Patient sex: F
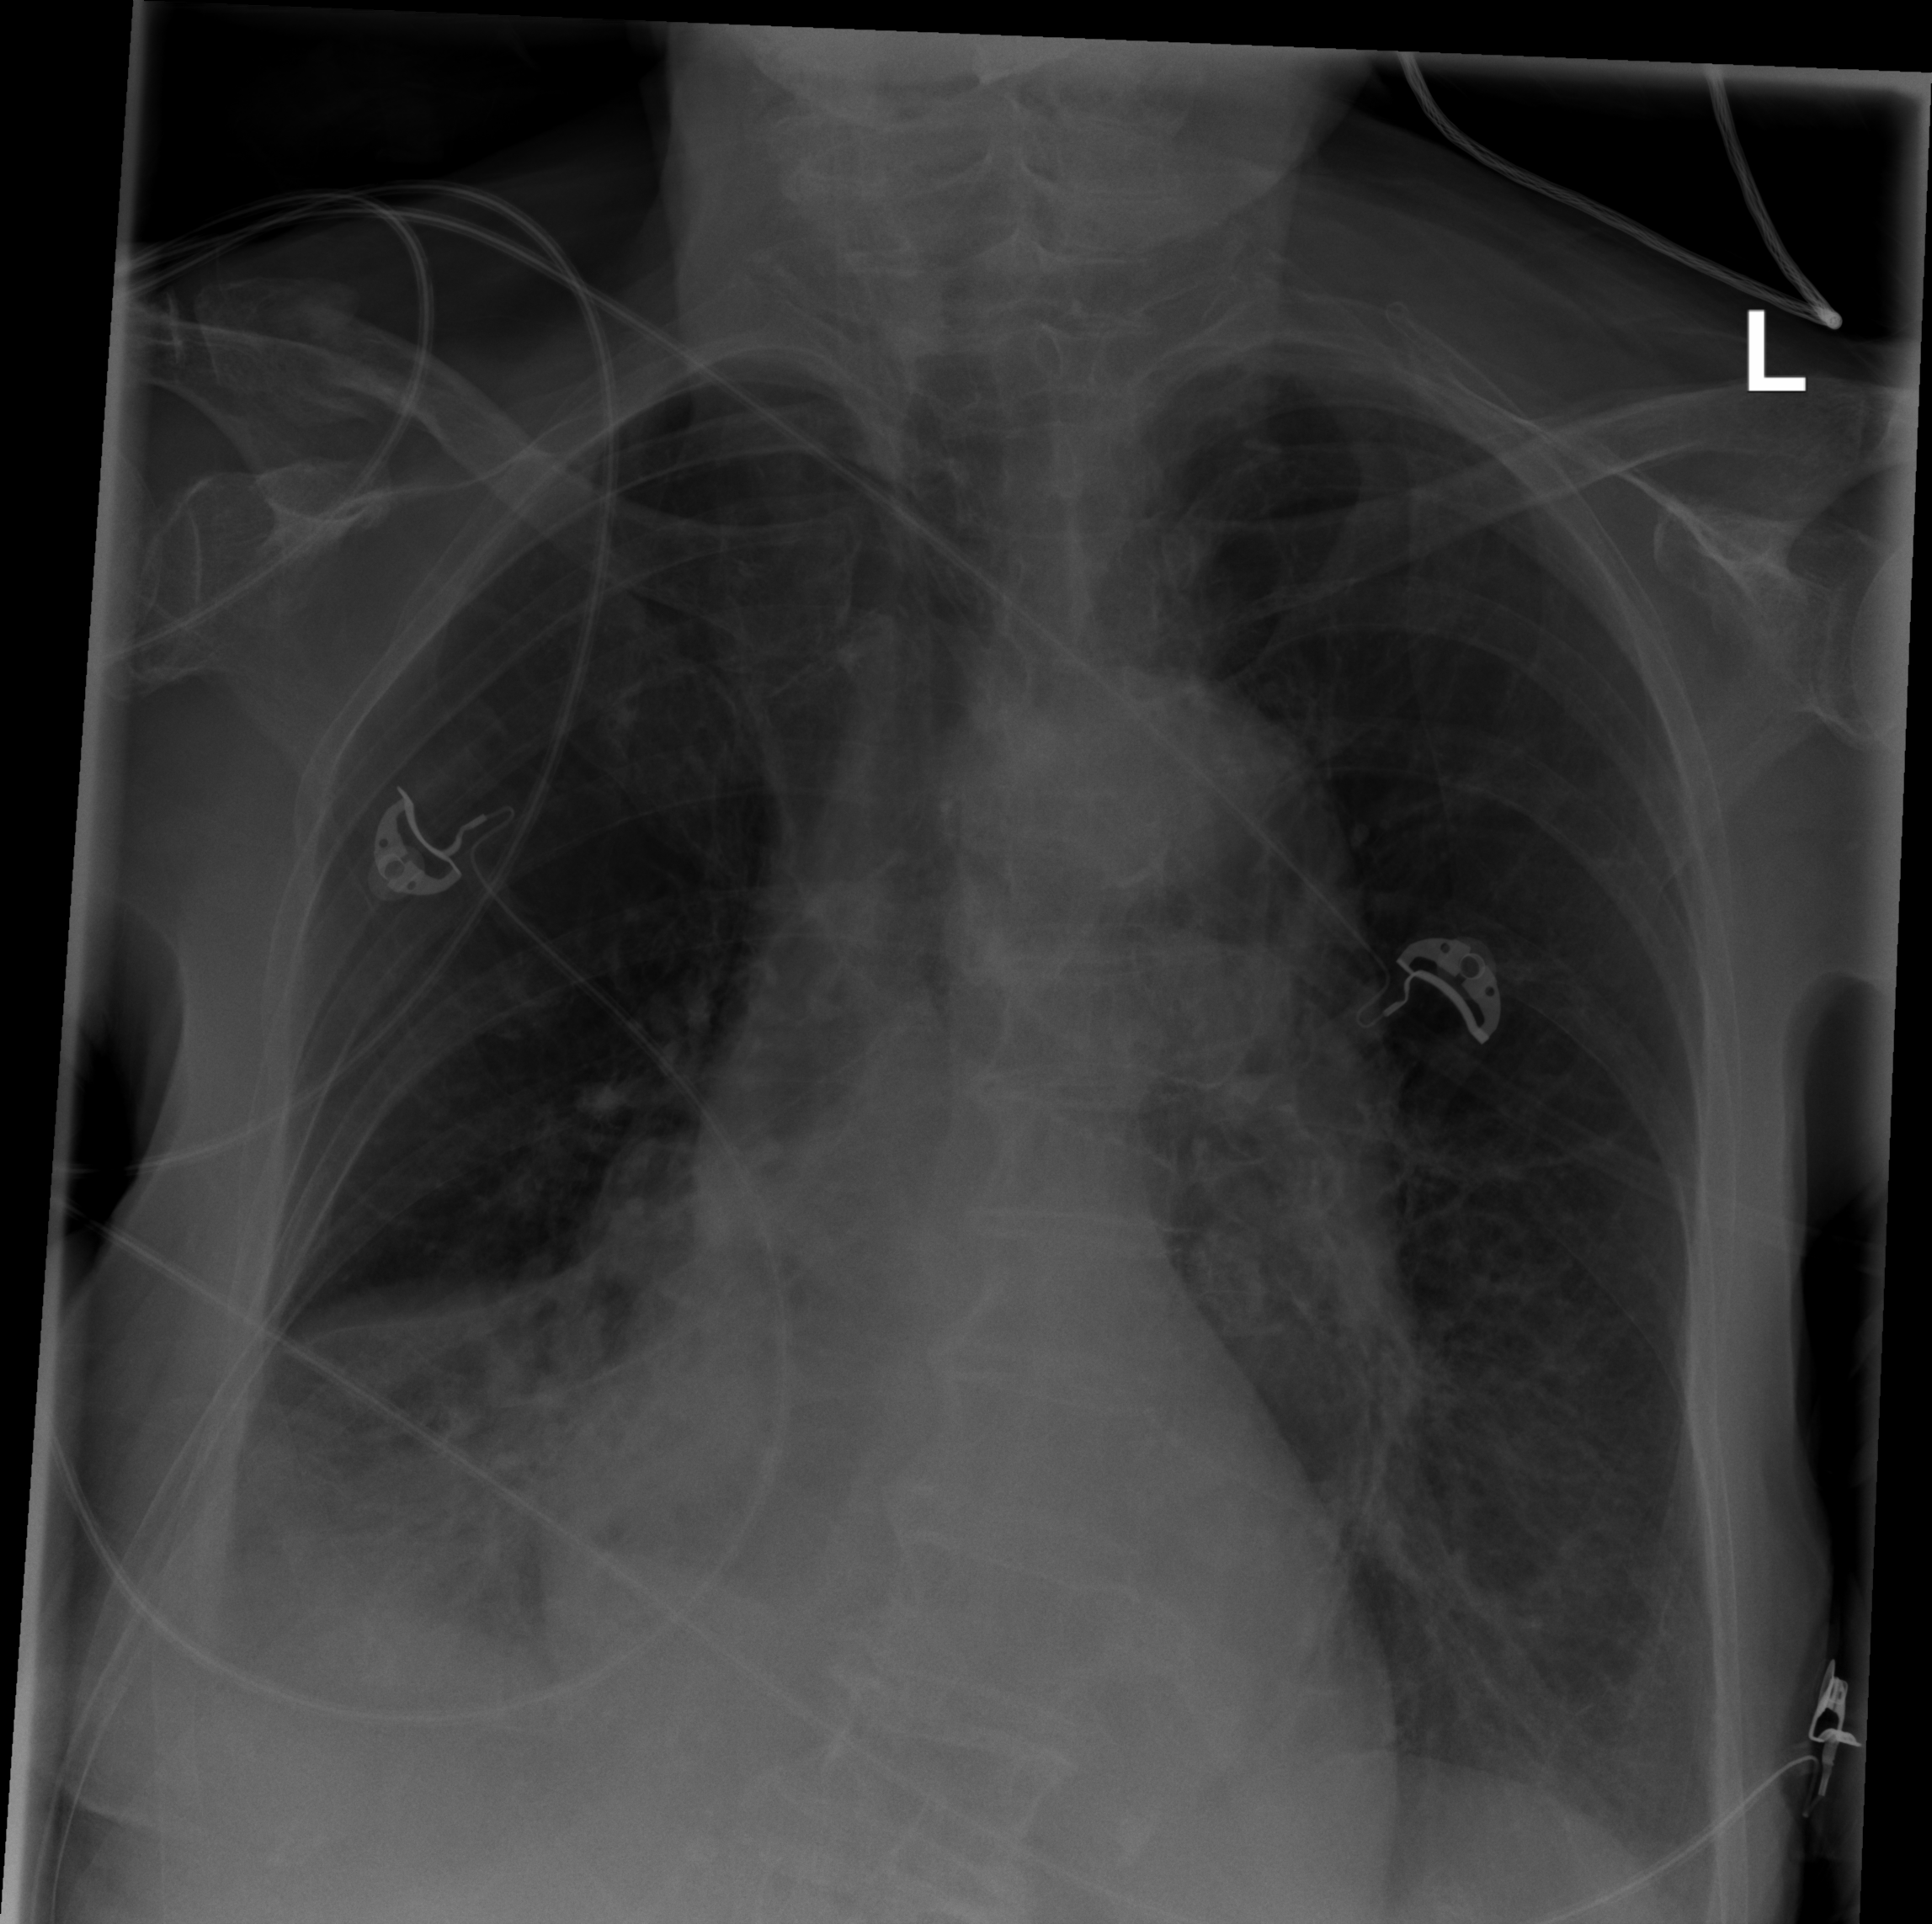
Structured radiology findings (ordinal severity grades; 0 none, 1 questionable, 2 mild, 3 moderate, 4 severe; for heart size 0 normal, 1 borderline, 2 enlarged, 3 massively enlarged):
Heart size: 1
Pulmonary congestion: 2
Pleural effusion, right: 1
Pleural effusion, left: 0
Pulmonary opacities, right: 3
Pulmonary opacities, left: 0
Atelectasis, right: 3
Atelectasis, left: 0